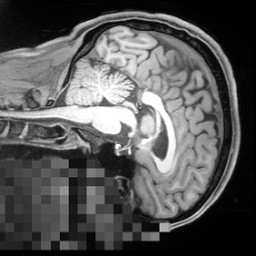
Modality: T1w
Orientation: sagittal
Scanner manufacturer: siemens
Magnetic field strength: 3 T
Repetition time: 2.55 s